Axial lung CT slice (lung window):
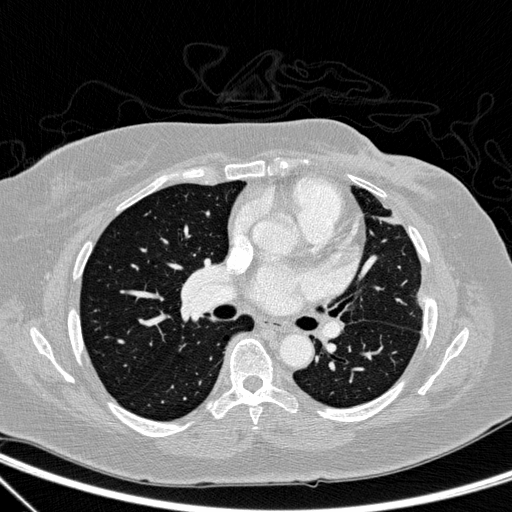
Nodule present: no